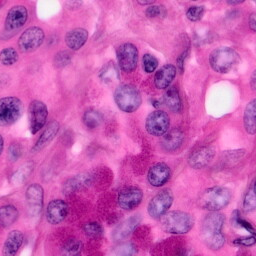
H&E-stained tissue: Pancreatic